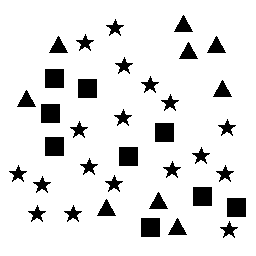
Squares: 9
Triangles: 9
Stars: 18
Total shapes: 36